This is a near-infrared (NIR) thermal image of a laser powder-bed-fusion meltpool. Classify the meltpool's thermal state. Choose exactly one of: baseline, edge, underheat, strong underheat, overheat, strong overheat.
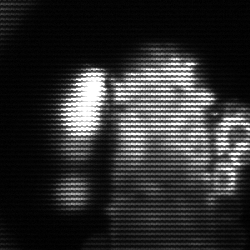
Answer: strong underheat